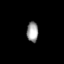
Tissue: lung
Cell type: Endothelial cells
Senescence score: 0.5553
Nuclear area (px): 227
Mean DAPI intensity: 156.775